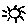
Label: sun